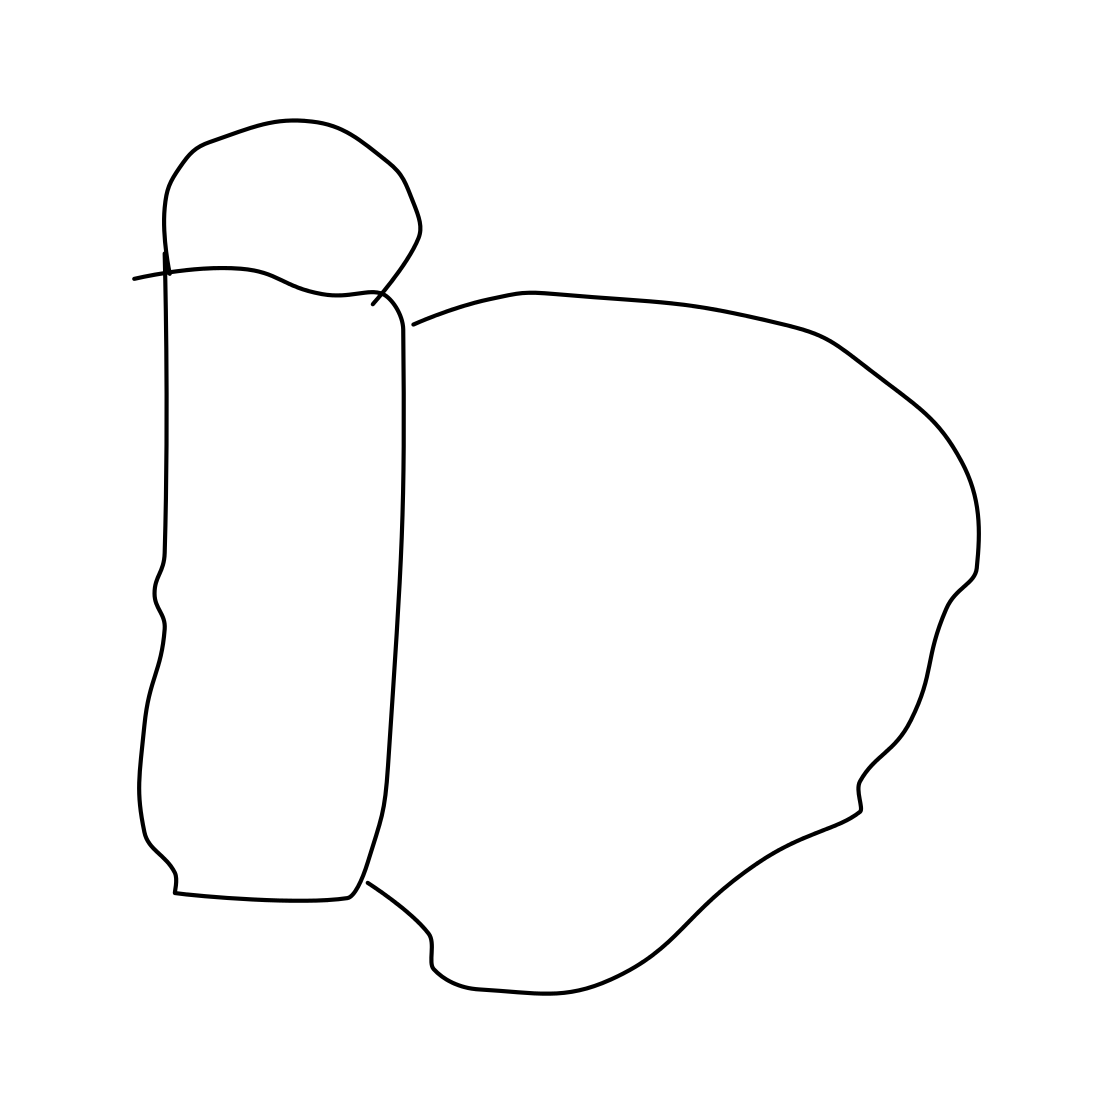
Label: backpack